Question: Is there a QML layout or some configuration that will automatically wrap QML items to the next row if the width of the next element exceeds the width of the specified layout?
When I use a <URL>, the items just go off the edge of the window and are clipped:
'''
GridLayout {
id: header_focused_container;
width: parent.width;
anchors.margins: 20;
Text {
text: "header_focused_container.width=" +
header_focused_container.width +
" and my width is =" + width
}
Rectangle { height:20; width:250; color: "red" }
Rectangle { height:20; width:250; color: "blue" }
Rectangle { height:20; width:250; color: "green" }
}
'''

When I look at Qt's documentation page labeled <URL> I see very manual scaling going on. Basically, they're suggesting that I need compute the needed columns.
Is there some sort of layout type or configuration that will do auto-wrapping of the items?
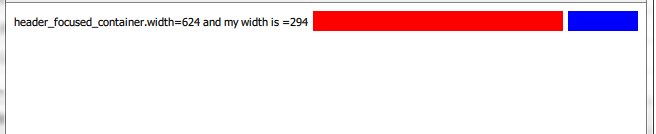
Answer: You can use <URL>:
'''
import QtQuick 2.5
import QtQuick.Window 2.0
Window {
visible: true
width: 400
height: 200
Flow {
id: header_focused_container
anchors.fill: parent
Text {
text: "blah"
}
Rectangle { height:20; width:250; color: "red" }
Rectangle { height:20; width:250; color: "blue" }
Rectangle { height:20; width:250; color: "green" }
}
}
'''